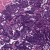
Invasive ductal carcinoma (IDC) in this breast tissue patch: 1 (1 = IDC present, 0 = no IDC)